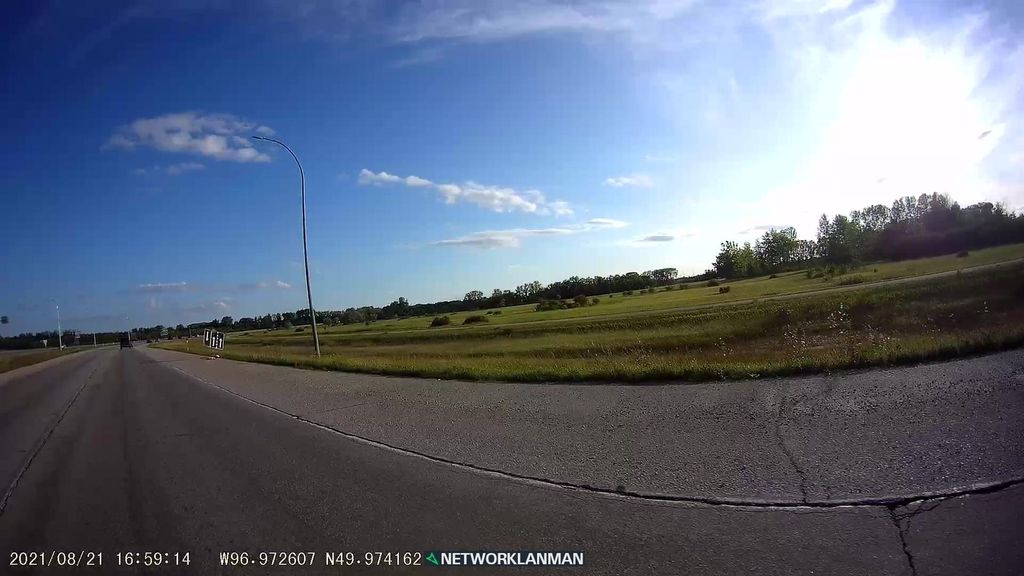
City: winnipeg